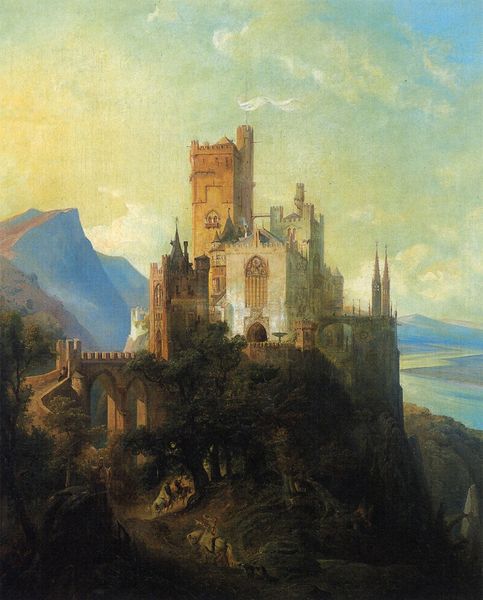
Titel: Schloss Stolzenfels als Phantasiearchitektur
Künstler: Caspar Scheuren
Institution: Koblenz, Schloss Stolzenfels
Schlagwörter: baum, berg, blau, felsen, himmel, wasser, wolken, bäume, fluss, landschaft, schloss, weg, architektur, mensch, ferne, horizont, natur, brücke, kirche, sonne, prinzessin, wald, pferde, reiter, turm, düster, bogen, fahne, berge, fels, hang, mauer, romantik, arch, arches, blue, church, king, palace, people, white, black, gold, green, windows, yellow, brown, abendstimmung, zinnen, burg, türme, festung, felsig, ritter, kathedrale, clouds, sky, stone, hill, lake, landscape, mountain, mountains, nature, water, sun, tower, trees, grass, light, river, road, view, castle, romanticism, bridge, valley, schinkel, wag, fort, fried, walls, manor, mansion, home, horse, casper david friedrich, spire, steeple, burgfried, aufragen, turret, towers, mountian, estate, turrets, fortress, bulding, mountians, kingdom, chirch, parapet, walld, fburg, himer, my summer home, where are my dragon story!, where are my dragons!